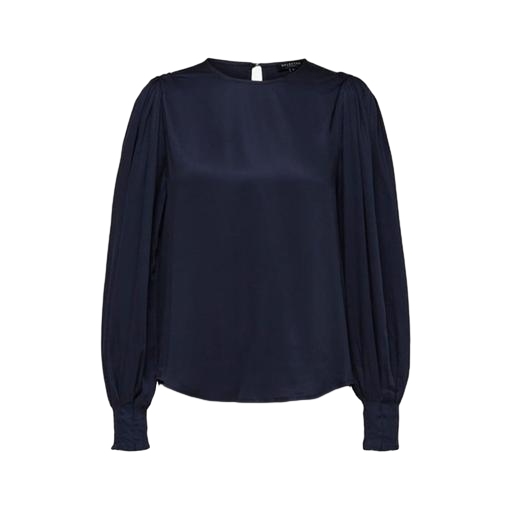
long-sleeve blouse, blue still long-sleeved top, blue longsleeved blouse, white background